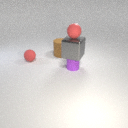
small red rubber sphere above large gray metal cube